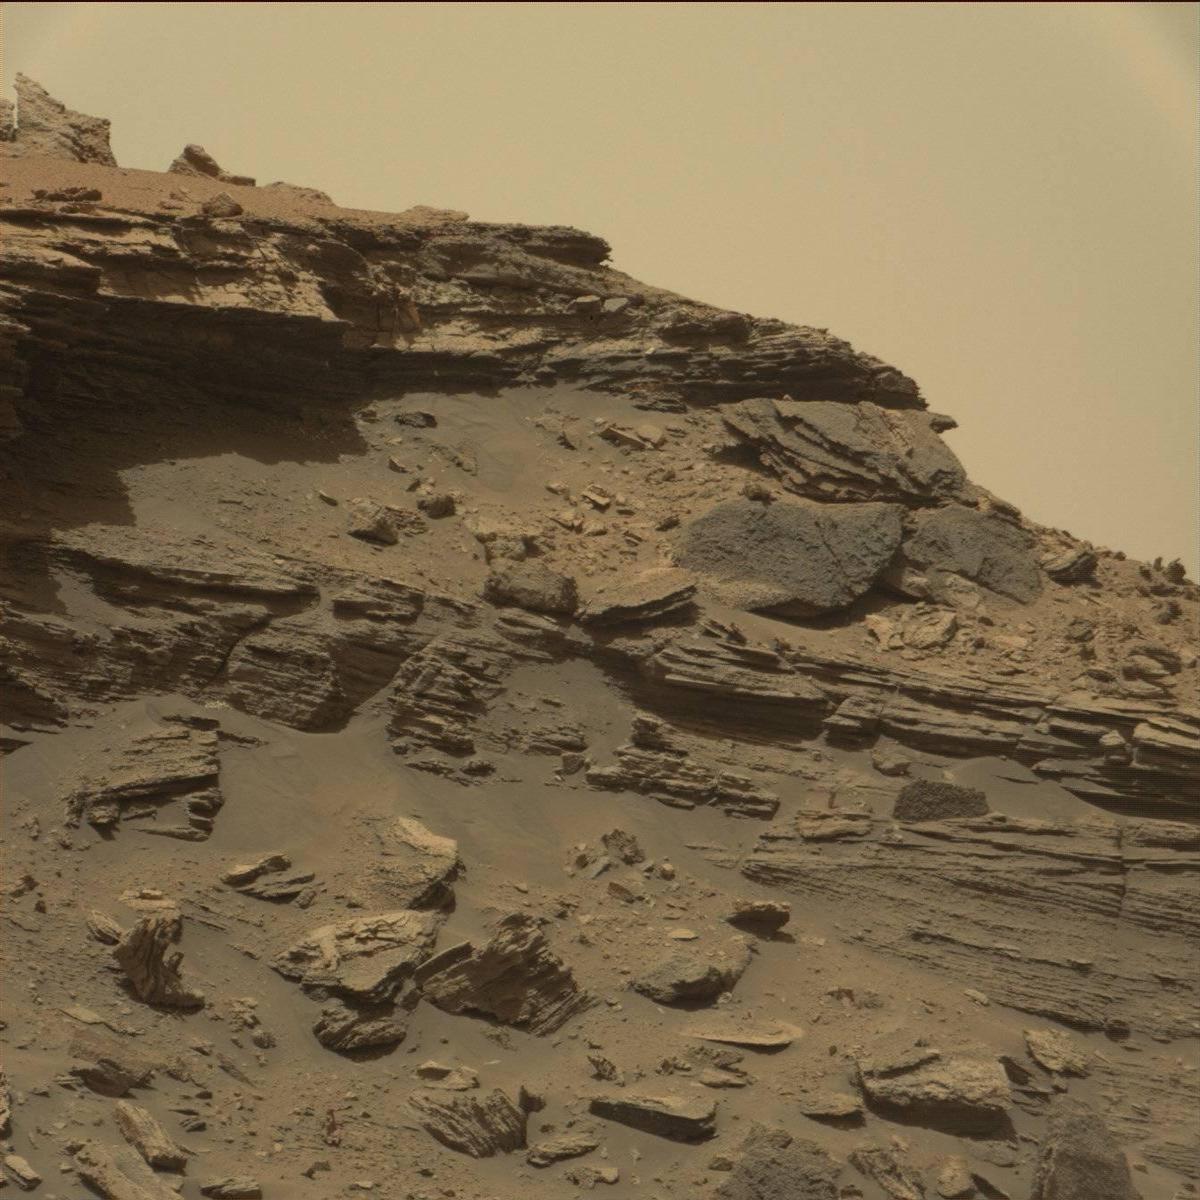
Terrain classes present: Bedrock, Sand / Soil, Sky